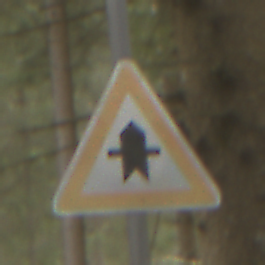
Verkehrszeichen: Vorfahrt
Umgebung: Outdoor, Nature
Tageszeit: MorningAfternoon
Wetter: Overcast
Licht: Natural
Jahreszeit: Winter
Kontrast: LowContrast